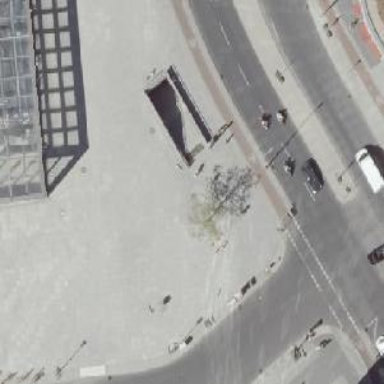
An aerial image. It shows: Subway entrance.